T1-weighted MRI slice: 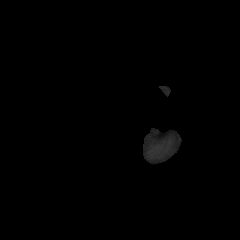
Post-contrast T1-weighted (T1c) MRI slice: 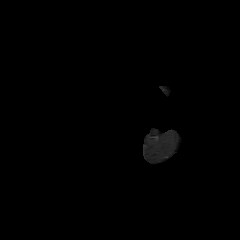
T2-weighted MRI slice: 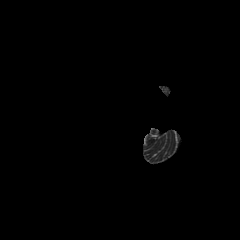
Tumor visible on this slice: no